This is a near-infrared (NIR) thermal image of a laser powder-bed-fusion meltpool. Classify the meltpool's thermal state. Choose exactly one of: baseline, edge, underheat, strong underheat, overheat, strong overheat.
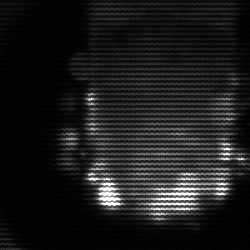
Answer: baseline